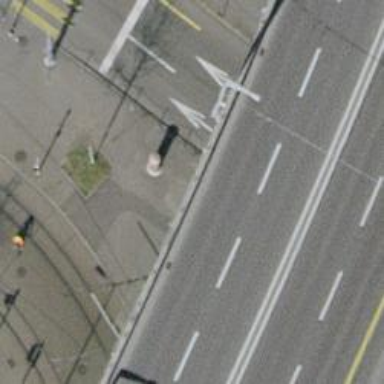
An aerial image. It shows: Advertising column.